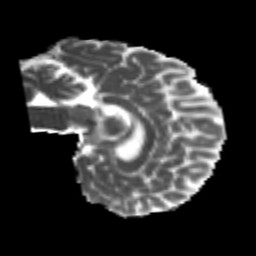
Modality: MD
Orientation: sagittal
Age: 23
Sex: female
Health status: healthy
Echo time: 0.074 s